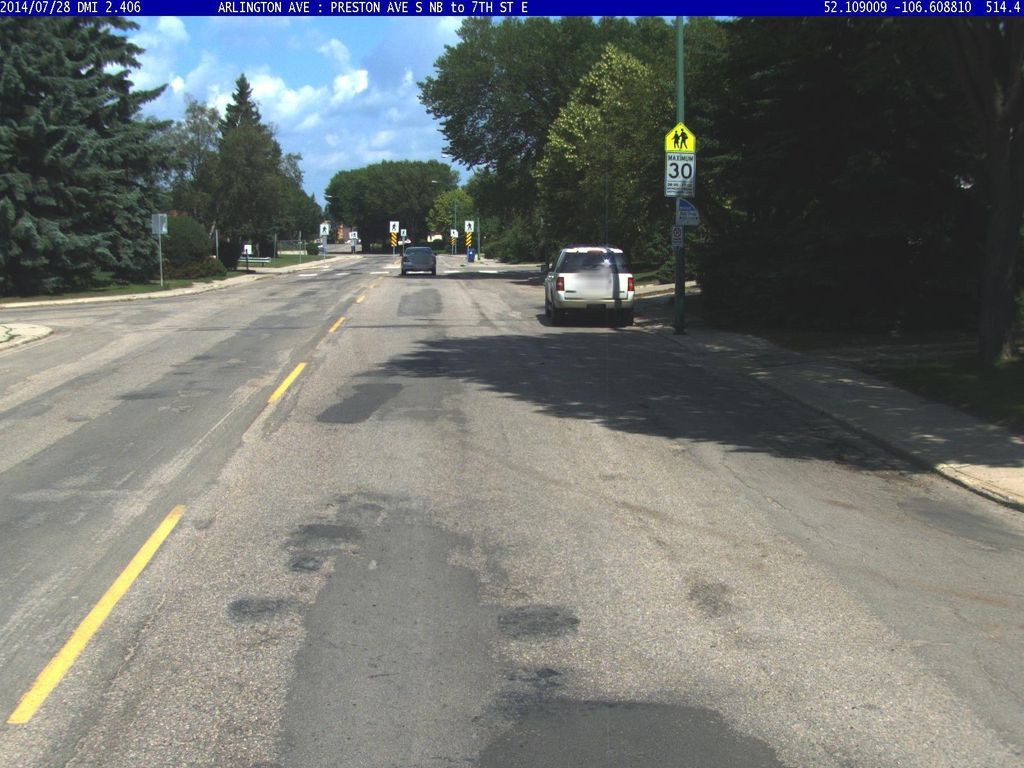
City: saskatoon